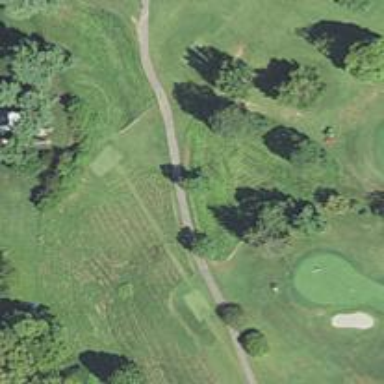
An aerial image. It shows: Path for both road and golf.